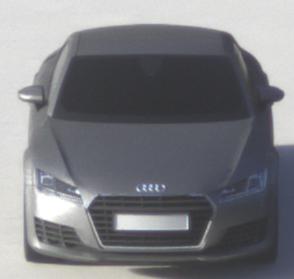
Make: Audi
Model: TT Coupé 1.8 TFSI
Detailed model: TT (8S) Coupé
Model produced from: 2015/08
Model produced until: 2018/06
Doors: 3
Color: gray
Road condition: dry road
Daytime: morning or afternoon
Contrast: medium contrast